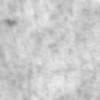
Label: no_change